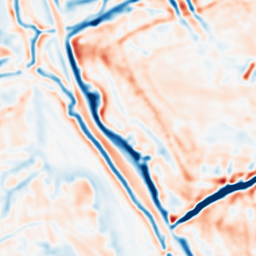
Category: multiscale
Decomposition family: dog
Decomposition parameters: sigma_low: 2
sigma_high: 5
Upsampling method: bspline
Upsampling parameters: scale: 8
Upsampling scale: 8